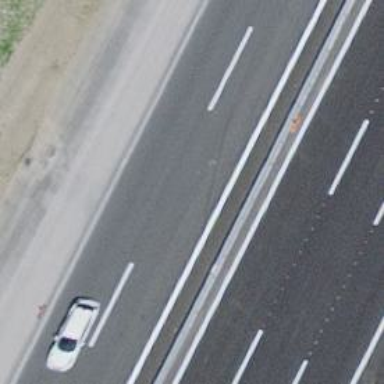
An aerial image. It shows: Asphalt motorway.